Question: I want to use the keyword as the function name in the declaration file(.d.ts), but there seems to be an error, how to deal with this problem?
The error just like this |:

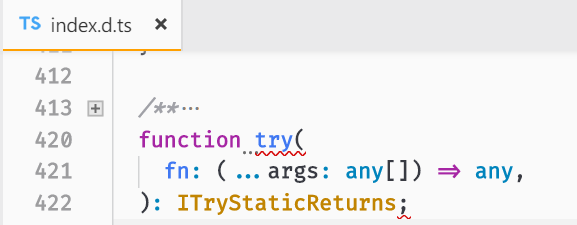
Answer: The keyword 'try' is not a valid name for a function. If you try to run the code 'function try() {}' in a browser console you will get an error. Since this is the case, typescript will not let you use it as a name for a function in a declaration.